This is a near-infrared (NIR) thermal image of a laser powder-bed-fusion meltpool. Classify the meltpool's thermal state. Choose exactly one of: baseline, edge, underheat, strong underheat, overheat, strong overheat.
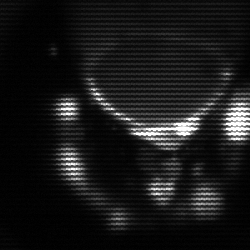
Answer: edge